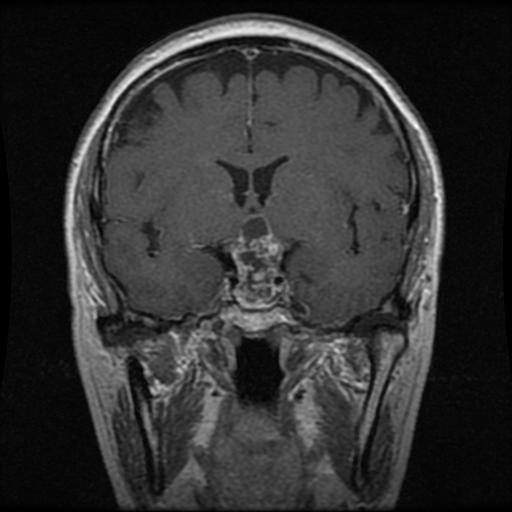
Label: pituitary